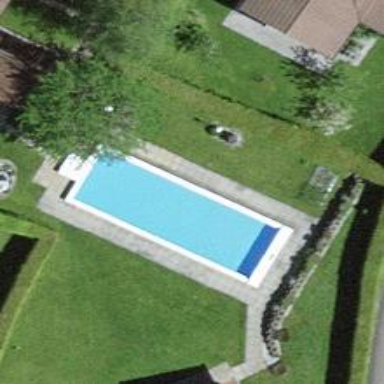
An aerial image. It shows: Swimming pool located in leisure land.